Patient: sex F, age 71
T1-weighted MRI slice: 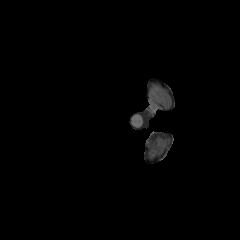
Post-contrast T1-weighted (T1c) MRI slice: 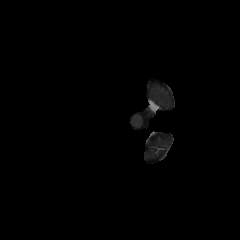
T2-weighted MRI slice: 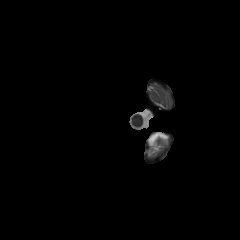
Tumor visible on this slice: no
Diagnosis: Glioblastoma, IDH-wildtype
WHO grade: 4